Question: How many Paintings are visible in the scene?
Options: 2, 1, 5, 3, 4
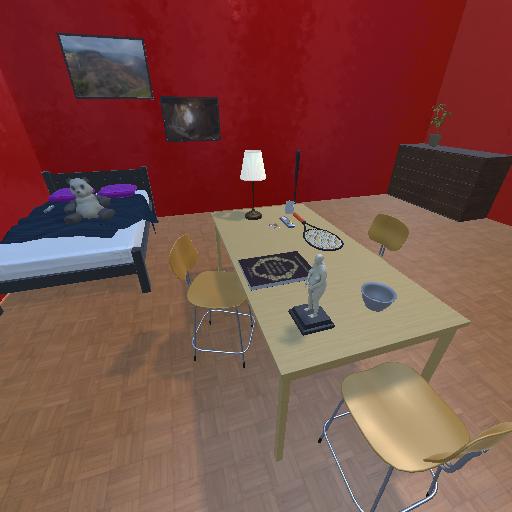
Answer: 2